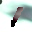
Label: 1